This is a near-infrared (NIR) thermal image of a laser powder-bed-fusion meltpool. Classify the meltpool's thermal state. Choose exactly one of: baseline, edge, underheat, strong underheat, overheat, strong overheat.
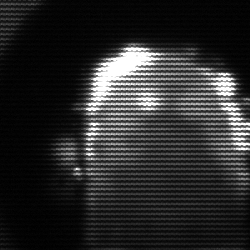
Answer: baseline